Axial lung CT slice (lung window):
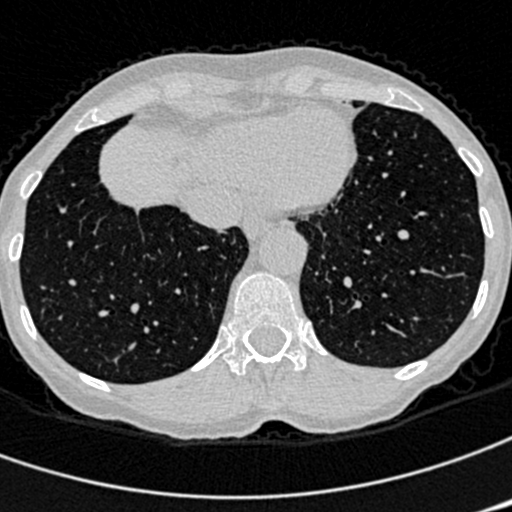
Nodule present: no